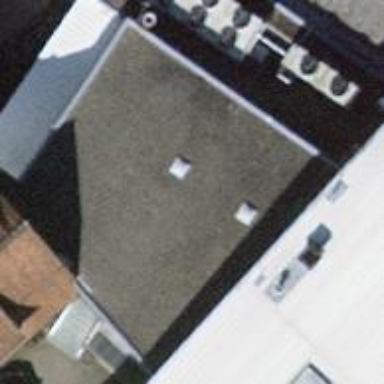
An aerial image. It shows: Industrial building.